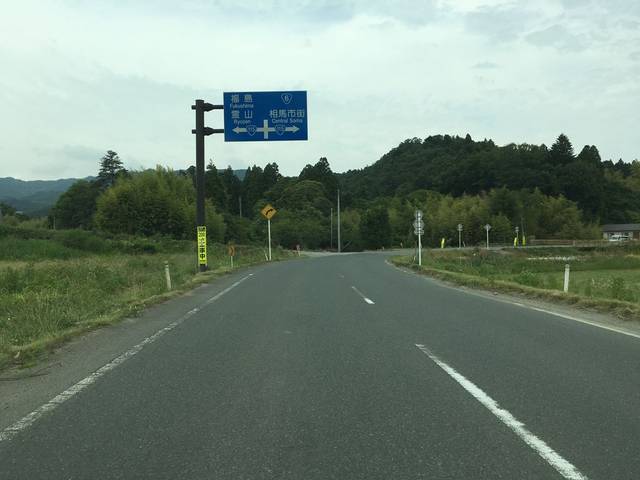
Region: Japan
Coordinates: 37.775, 140.888